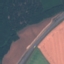
Land use / land cover class: Highway